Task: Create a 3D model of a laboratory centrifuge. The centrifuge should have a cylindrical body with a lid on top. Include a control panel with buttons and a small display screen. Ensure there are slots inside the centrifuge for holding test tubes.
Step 203:
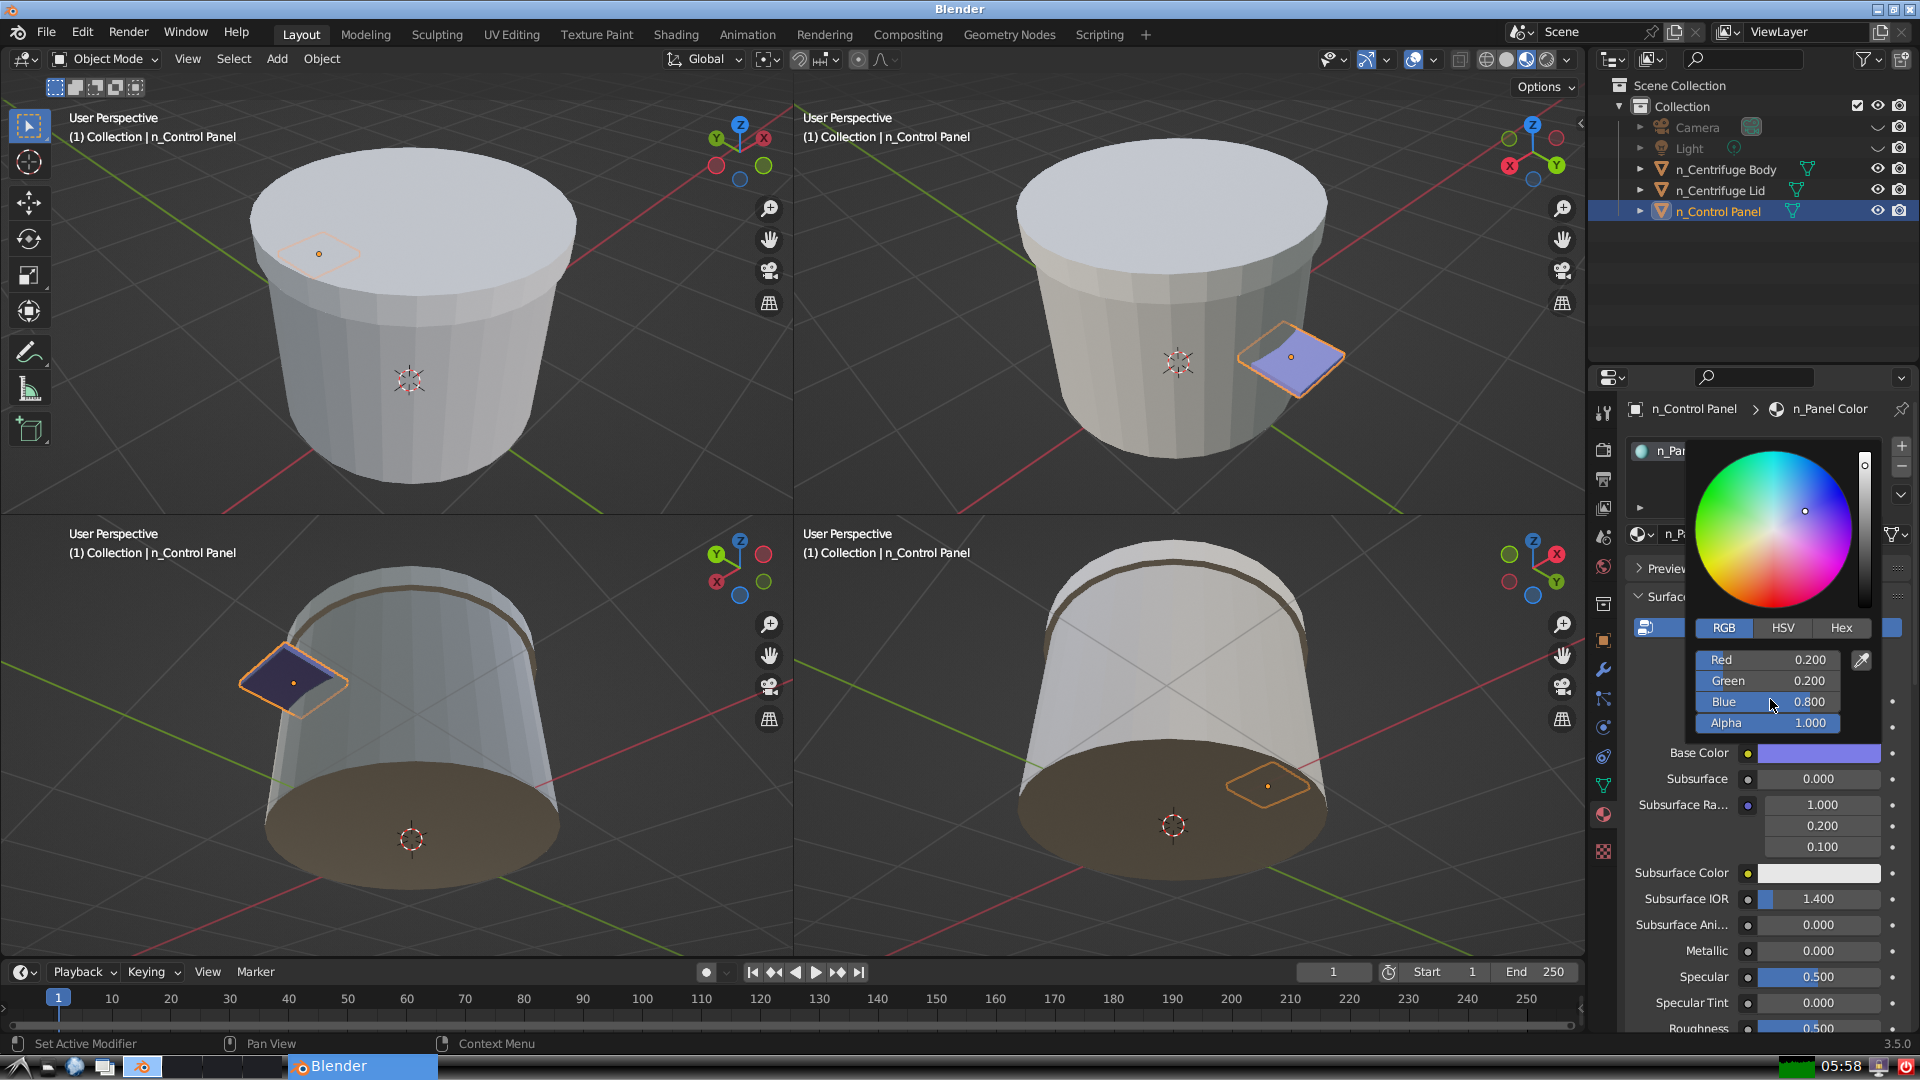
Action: click: no